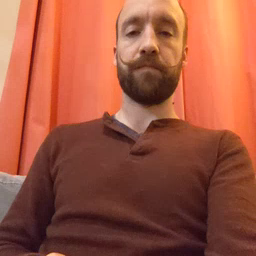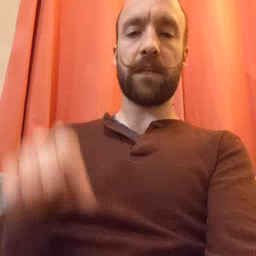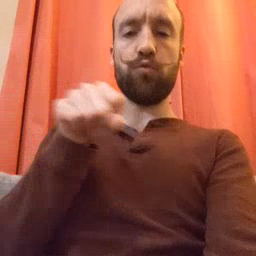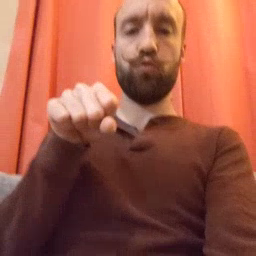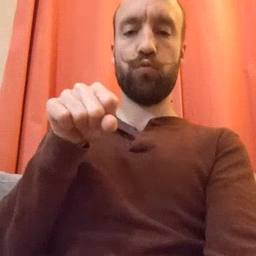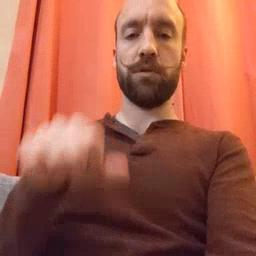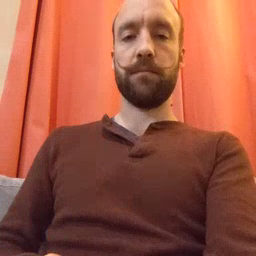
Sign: shoe